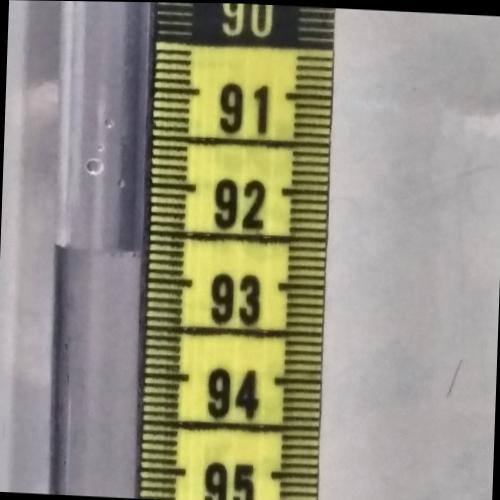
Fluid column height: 92.7 cm